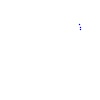
Particle: pion